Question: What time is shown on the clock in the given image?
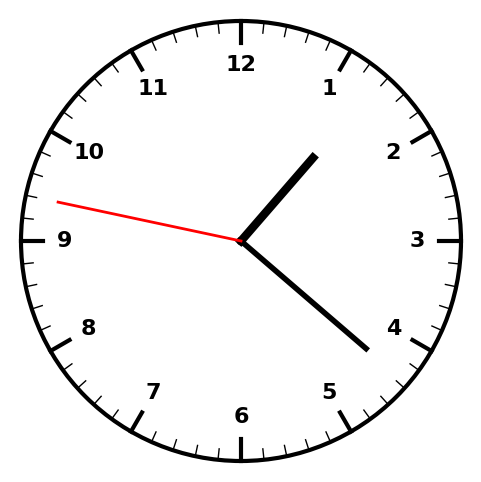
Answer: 01:21:47